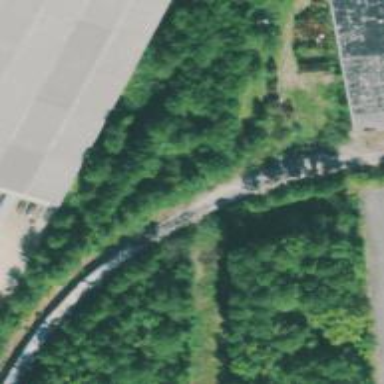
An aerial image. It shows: Railway spur junction.